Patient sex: F
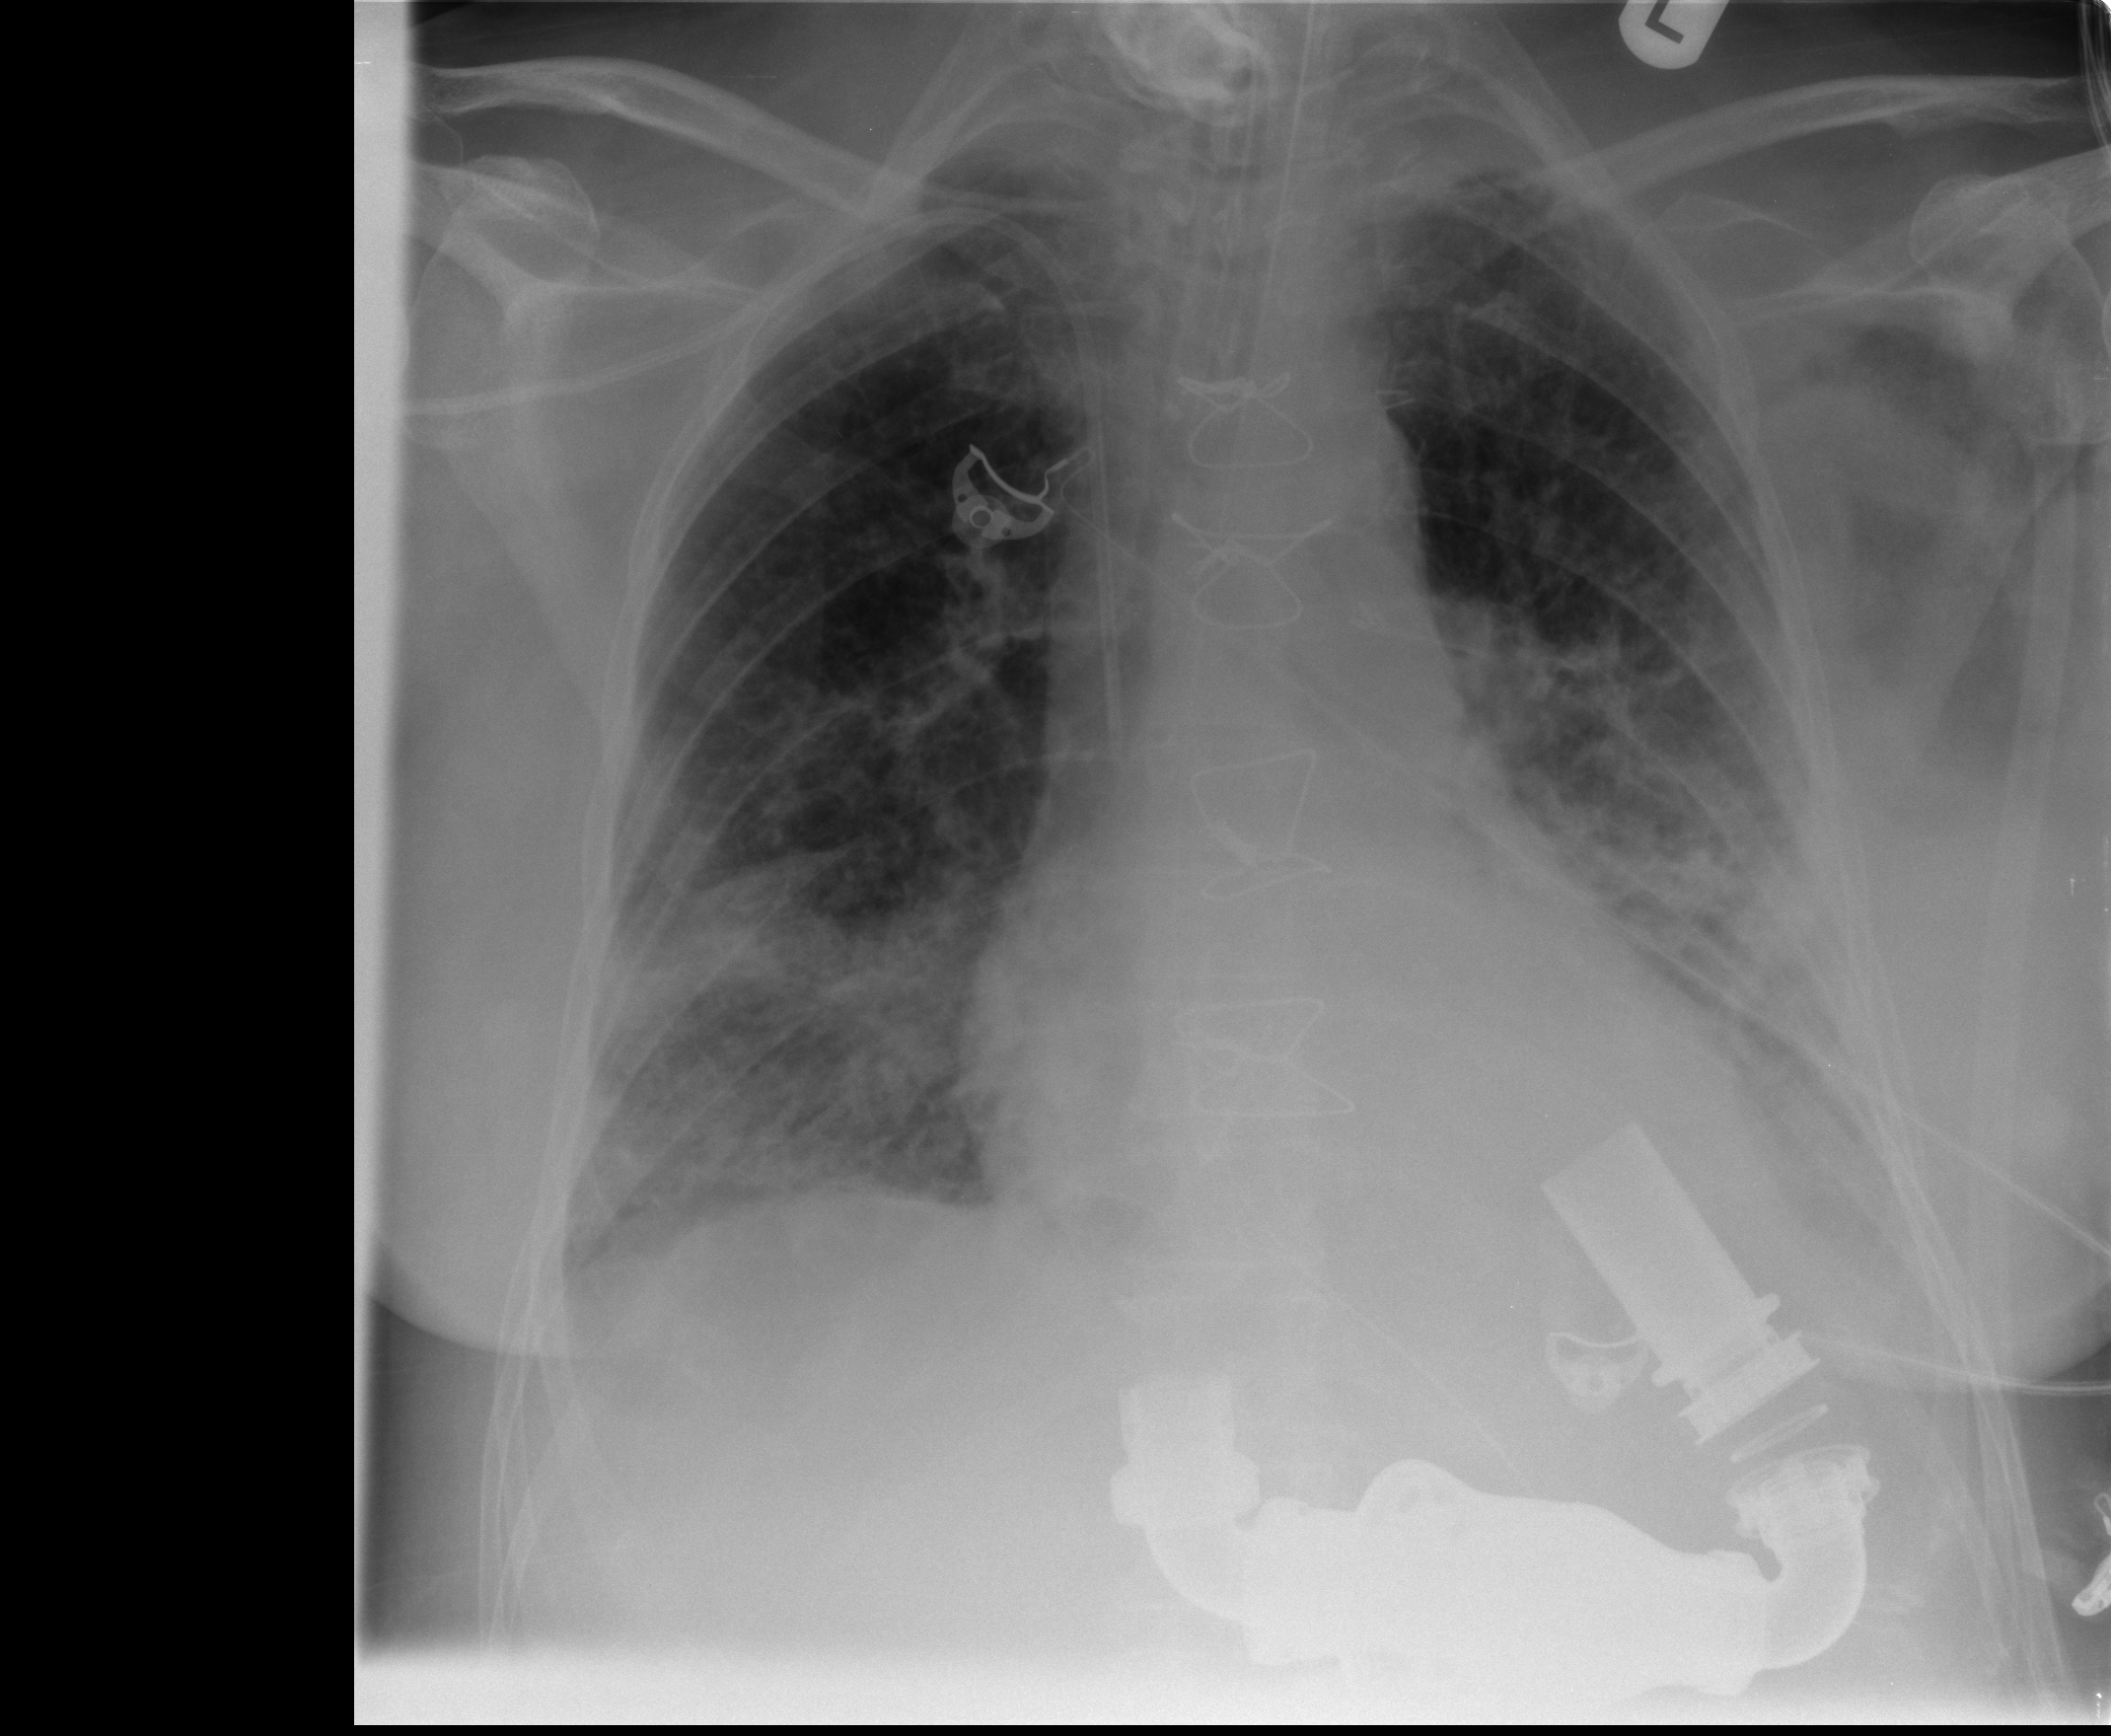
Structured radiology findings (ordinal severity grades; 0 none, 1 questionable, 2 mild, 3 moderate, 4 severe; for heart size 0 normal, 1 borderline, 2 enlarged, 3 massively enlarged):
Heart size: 2
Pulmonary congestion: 1
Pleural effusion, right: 1
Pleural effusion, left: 1
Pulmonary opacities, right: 2
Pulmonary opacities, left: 2
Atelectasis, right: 2
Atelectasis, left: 3